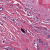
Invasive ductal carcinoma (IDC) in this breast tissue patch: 1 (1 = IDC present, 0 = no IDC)